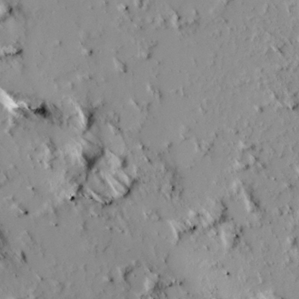
Label: non_frost